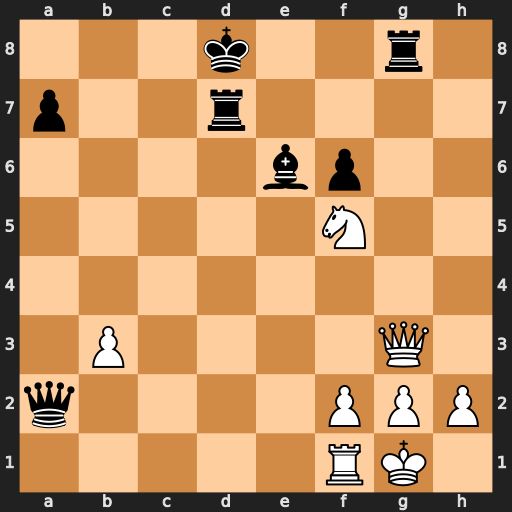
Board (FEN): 3k2r1/p2r4/4bp2/5N2/8/1P4Q1/q4PPP/5RK1
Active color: w
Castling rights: -
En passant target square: -
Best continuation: Qb8#